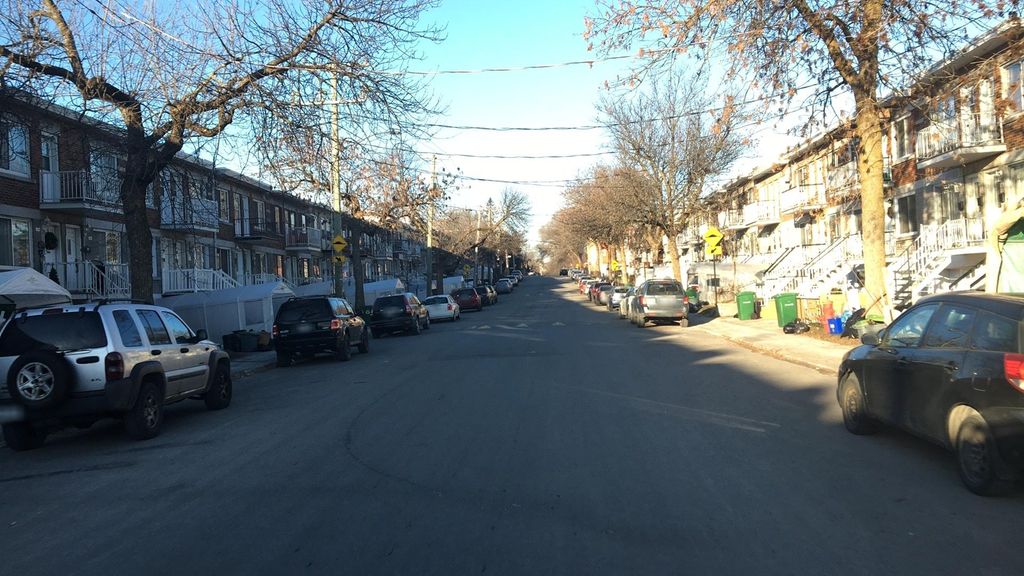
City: montreal